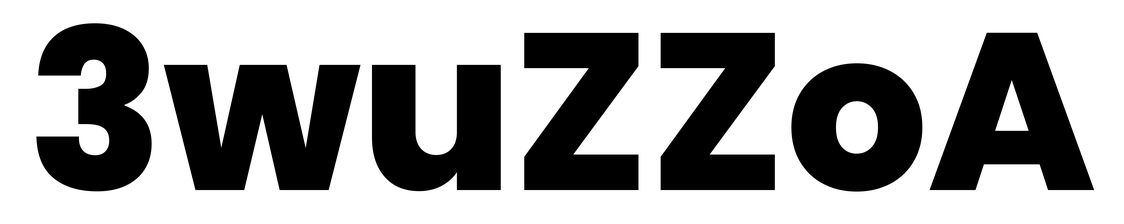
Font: Poppins-ExtraBold